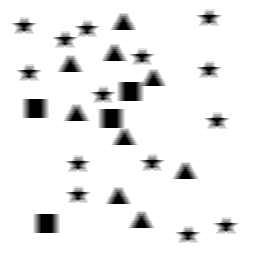
Squares: 4
Triangles: 9
Stars: 14
Total shapes: 27